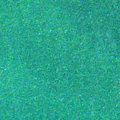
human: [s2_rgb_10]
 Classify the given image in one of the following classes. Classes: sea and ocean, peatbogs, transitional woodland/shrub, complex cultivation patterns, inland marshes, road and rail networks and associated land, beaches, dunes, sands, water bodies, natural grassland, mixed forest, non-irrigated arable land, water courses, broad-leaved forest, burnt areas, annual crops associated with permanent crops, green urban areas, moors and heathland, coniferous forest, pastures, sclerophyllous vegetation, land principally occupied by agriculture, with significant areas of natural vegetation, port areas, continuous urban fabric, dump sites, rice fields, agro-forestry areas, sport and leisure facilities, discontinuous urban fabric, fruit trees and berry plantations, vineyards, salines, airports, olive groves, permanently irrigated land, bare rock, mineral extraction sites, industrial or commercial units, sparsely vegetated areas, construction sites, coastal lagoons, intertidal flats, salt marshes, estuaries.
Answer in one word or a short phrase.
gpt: sea and ocean